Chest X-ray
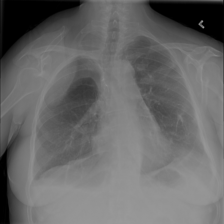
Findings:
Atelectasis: negative
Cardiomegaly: negative
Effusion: negative
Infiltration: negative
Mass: negative
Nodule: negative
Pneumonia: negative
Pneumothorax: positive
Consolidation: negative
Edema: negative
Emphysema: negative
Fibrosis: negative
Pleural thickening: negative
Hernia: negative